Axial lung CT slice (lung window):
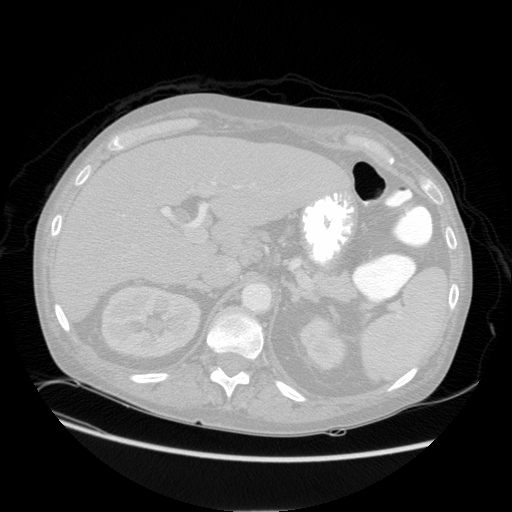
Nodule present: no